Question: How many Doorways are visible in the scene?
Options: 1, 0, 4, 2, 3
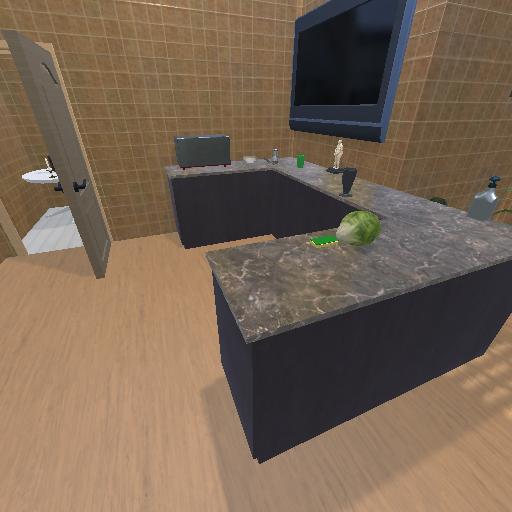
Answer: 1